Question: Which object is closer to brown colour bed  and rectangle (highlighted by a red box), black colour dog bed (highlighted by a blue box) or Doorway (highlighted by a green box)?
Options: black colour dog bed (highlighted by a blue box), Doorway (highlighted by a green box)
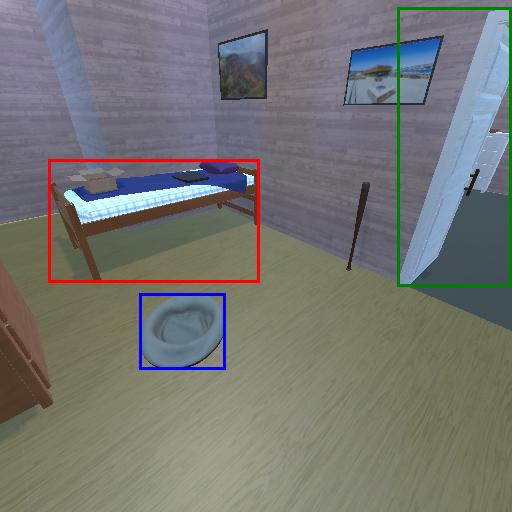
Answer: black colour dog bed (highlighted by a blue box)